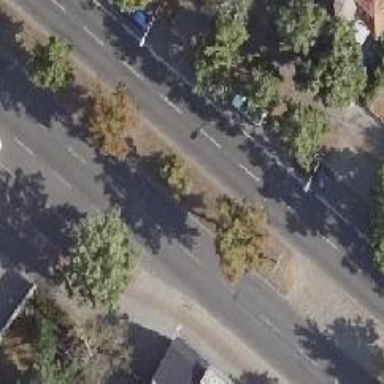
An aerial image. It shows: Avenue of deciduous broadleaved trees.